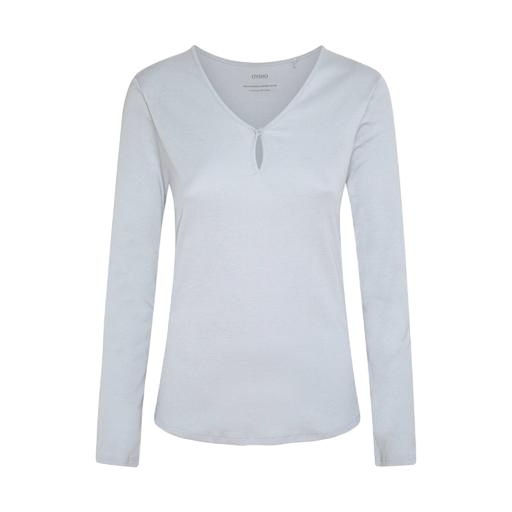
white split neck tee, blue iconic women's long-sleeved t-shirt, white v-neck long-sleeve top, white background